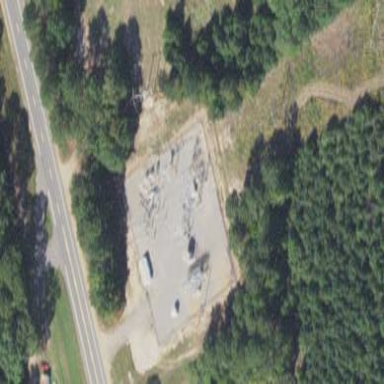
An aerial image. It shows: Distribution power substation secured by fence.